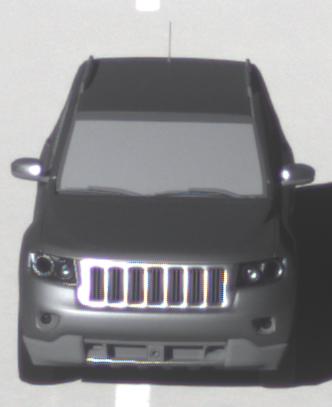
Make: Jeep
Model: Grand Cherokee
Detailed model: WK2
Model produced from: 2010
Model produced until: 2021
Doors: 5
Color: gray
Road condition: dry road
Daytime: morning or afternoon
Contrast: high contrast